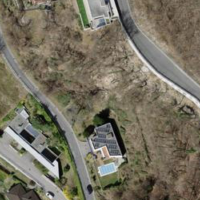
EUNIS habitat code: 55
Species observed at this site:
Geranium sanguineum